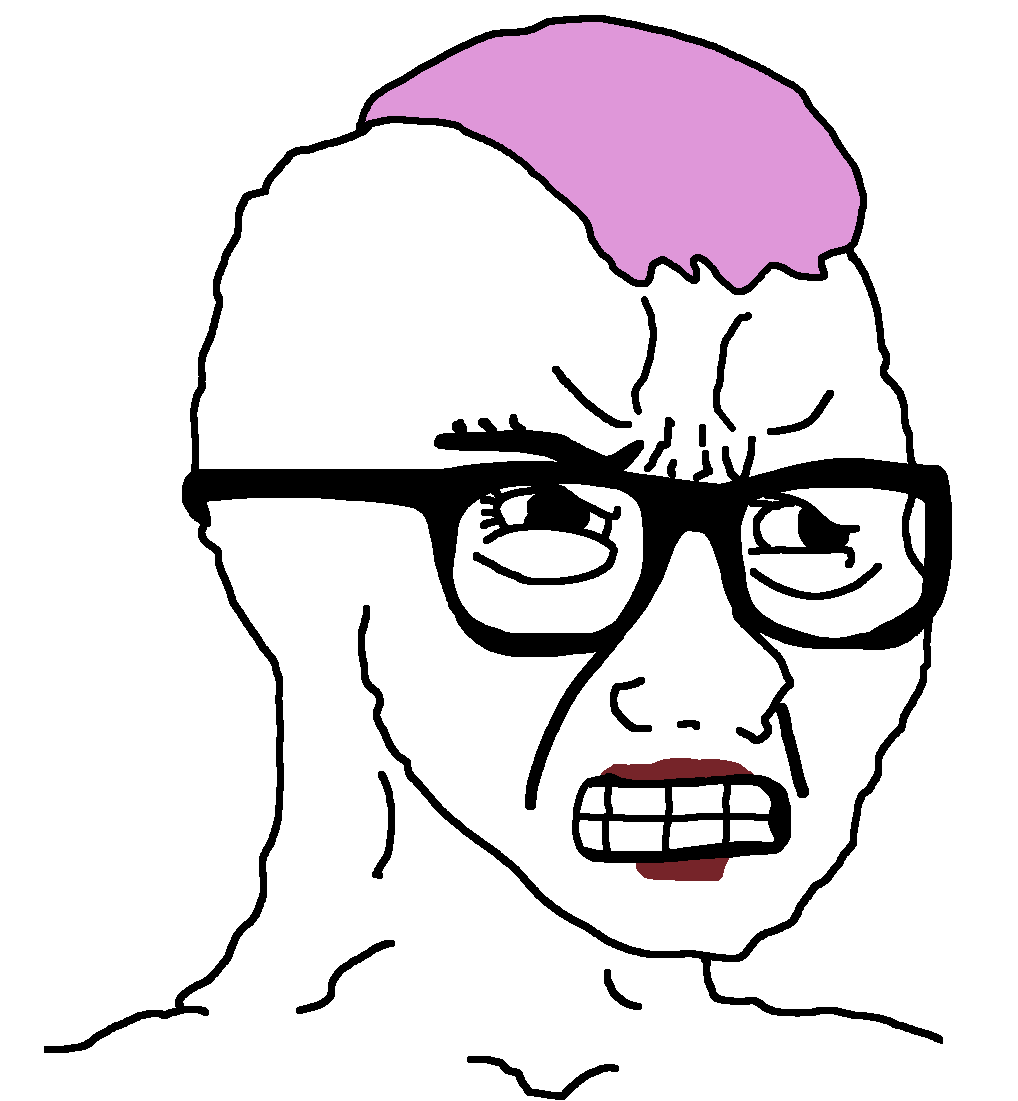
Label: 5_Soyjak